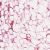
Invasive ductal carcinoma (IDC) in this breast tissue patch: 0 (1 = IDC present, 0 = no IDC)